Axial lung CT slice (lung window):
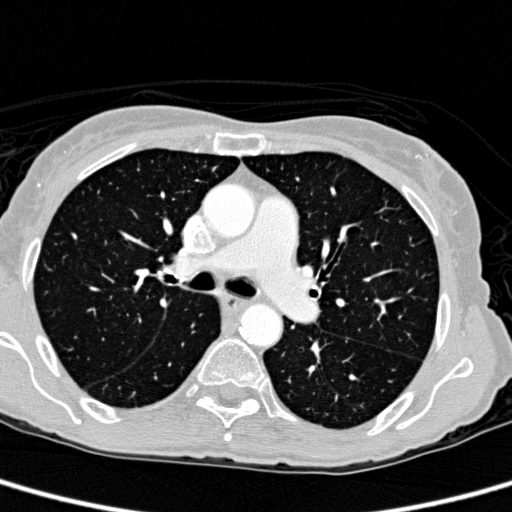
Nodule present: no